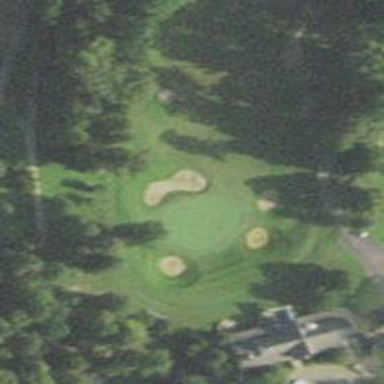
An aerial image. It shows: View of golf hole.